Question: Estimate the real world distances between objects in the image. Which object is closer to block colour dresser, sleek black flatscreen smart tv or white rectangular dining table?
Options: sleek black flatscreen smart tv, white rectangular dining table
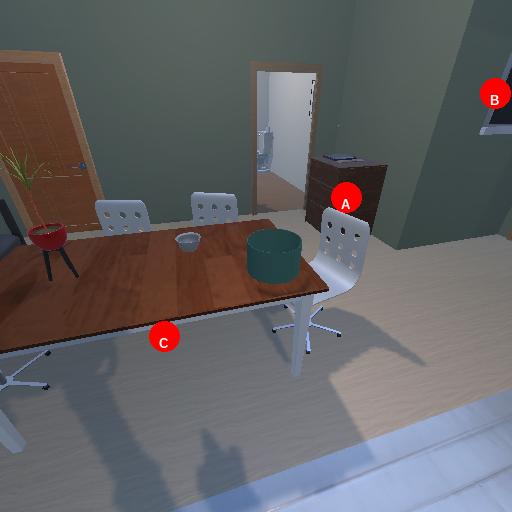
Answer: sleek black flatscreen smart tv